Question: I need to find out a method to determine how many items should appear per column in a multiple column list to achieve the most visual balance. Here are my criteria:
1. The list should only be split into multiple columns if the item count is greater than 10. If multiple columns are required, they should contain no less than 5 (except for the last column in case of a remainder) and no more than 10 items.
2. If all columns cannot contain an equal number of items All but the last column should be equal in number. The number of items in each column should be optimized to achieve the smallest difference between the last column and the other column(s).

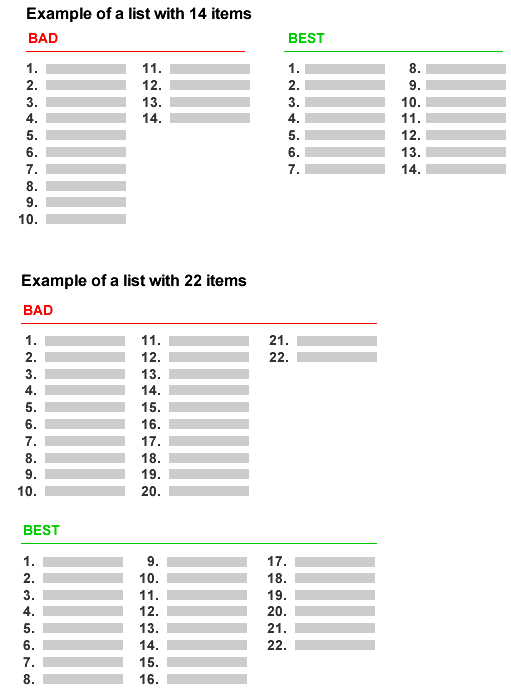
Answer: Well, your requirements and your examples appear a bit contradictory. For instance, your second example could be divided into two columns with 11 items in each, and satisfy your criteria. Let's assume that for rule #2 you meant that there should be <= 10 items / column.
In addition, I think you need to add another rule to make the requirements sensible:
'The number of columns must not be greater than what is required to accomodate overflow.'
Otherwise, you will often end up with degenerate solutions where you have far more columns than you need. For example, in the case of 26 items you probably don't want 13 columns of 2 items each.
If that's case, here's a simple calculation that should work well and is easy to understand:
'''
int numberOfColumns = CEILING(numberOfItems / 10);
int numberOfItemsPerColumn = CEILING(numberOfItems / numberOfColumns);
'''
Now you'll create N-1 columns of items (having 'numberOfItemsPerColumn each) and the overflow will go in the last column. By this definition, the overflow should be minimized in the last column.